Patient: sex M, age 78
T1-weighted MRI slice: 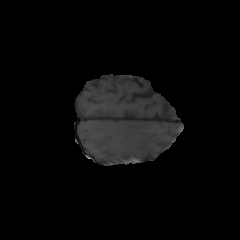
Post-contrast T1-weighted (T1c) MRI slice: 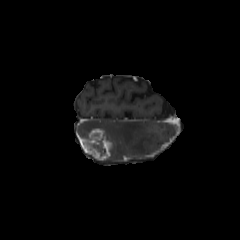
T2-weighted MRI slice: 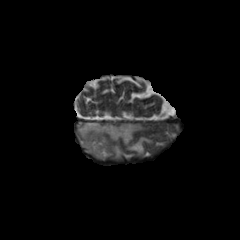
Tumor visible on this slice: yes
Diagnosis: Glioblastoma, IDH-wildtype
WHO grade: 4